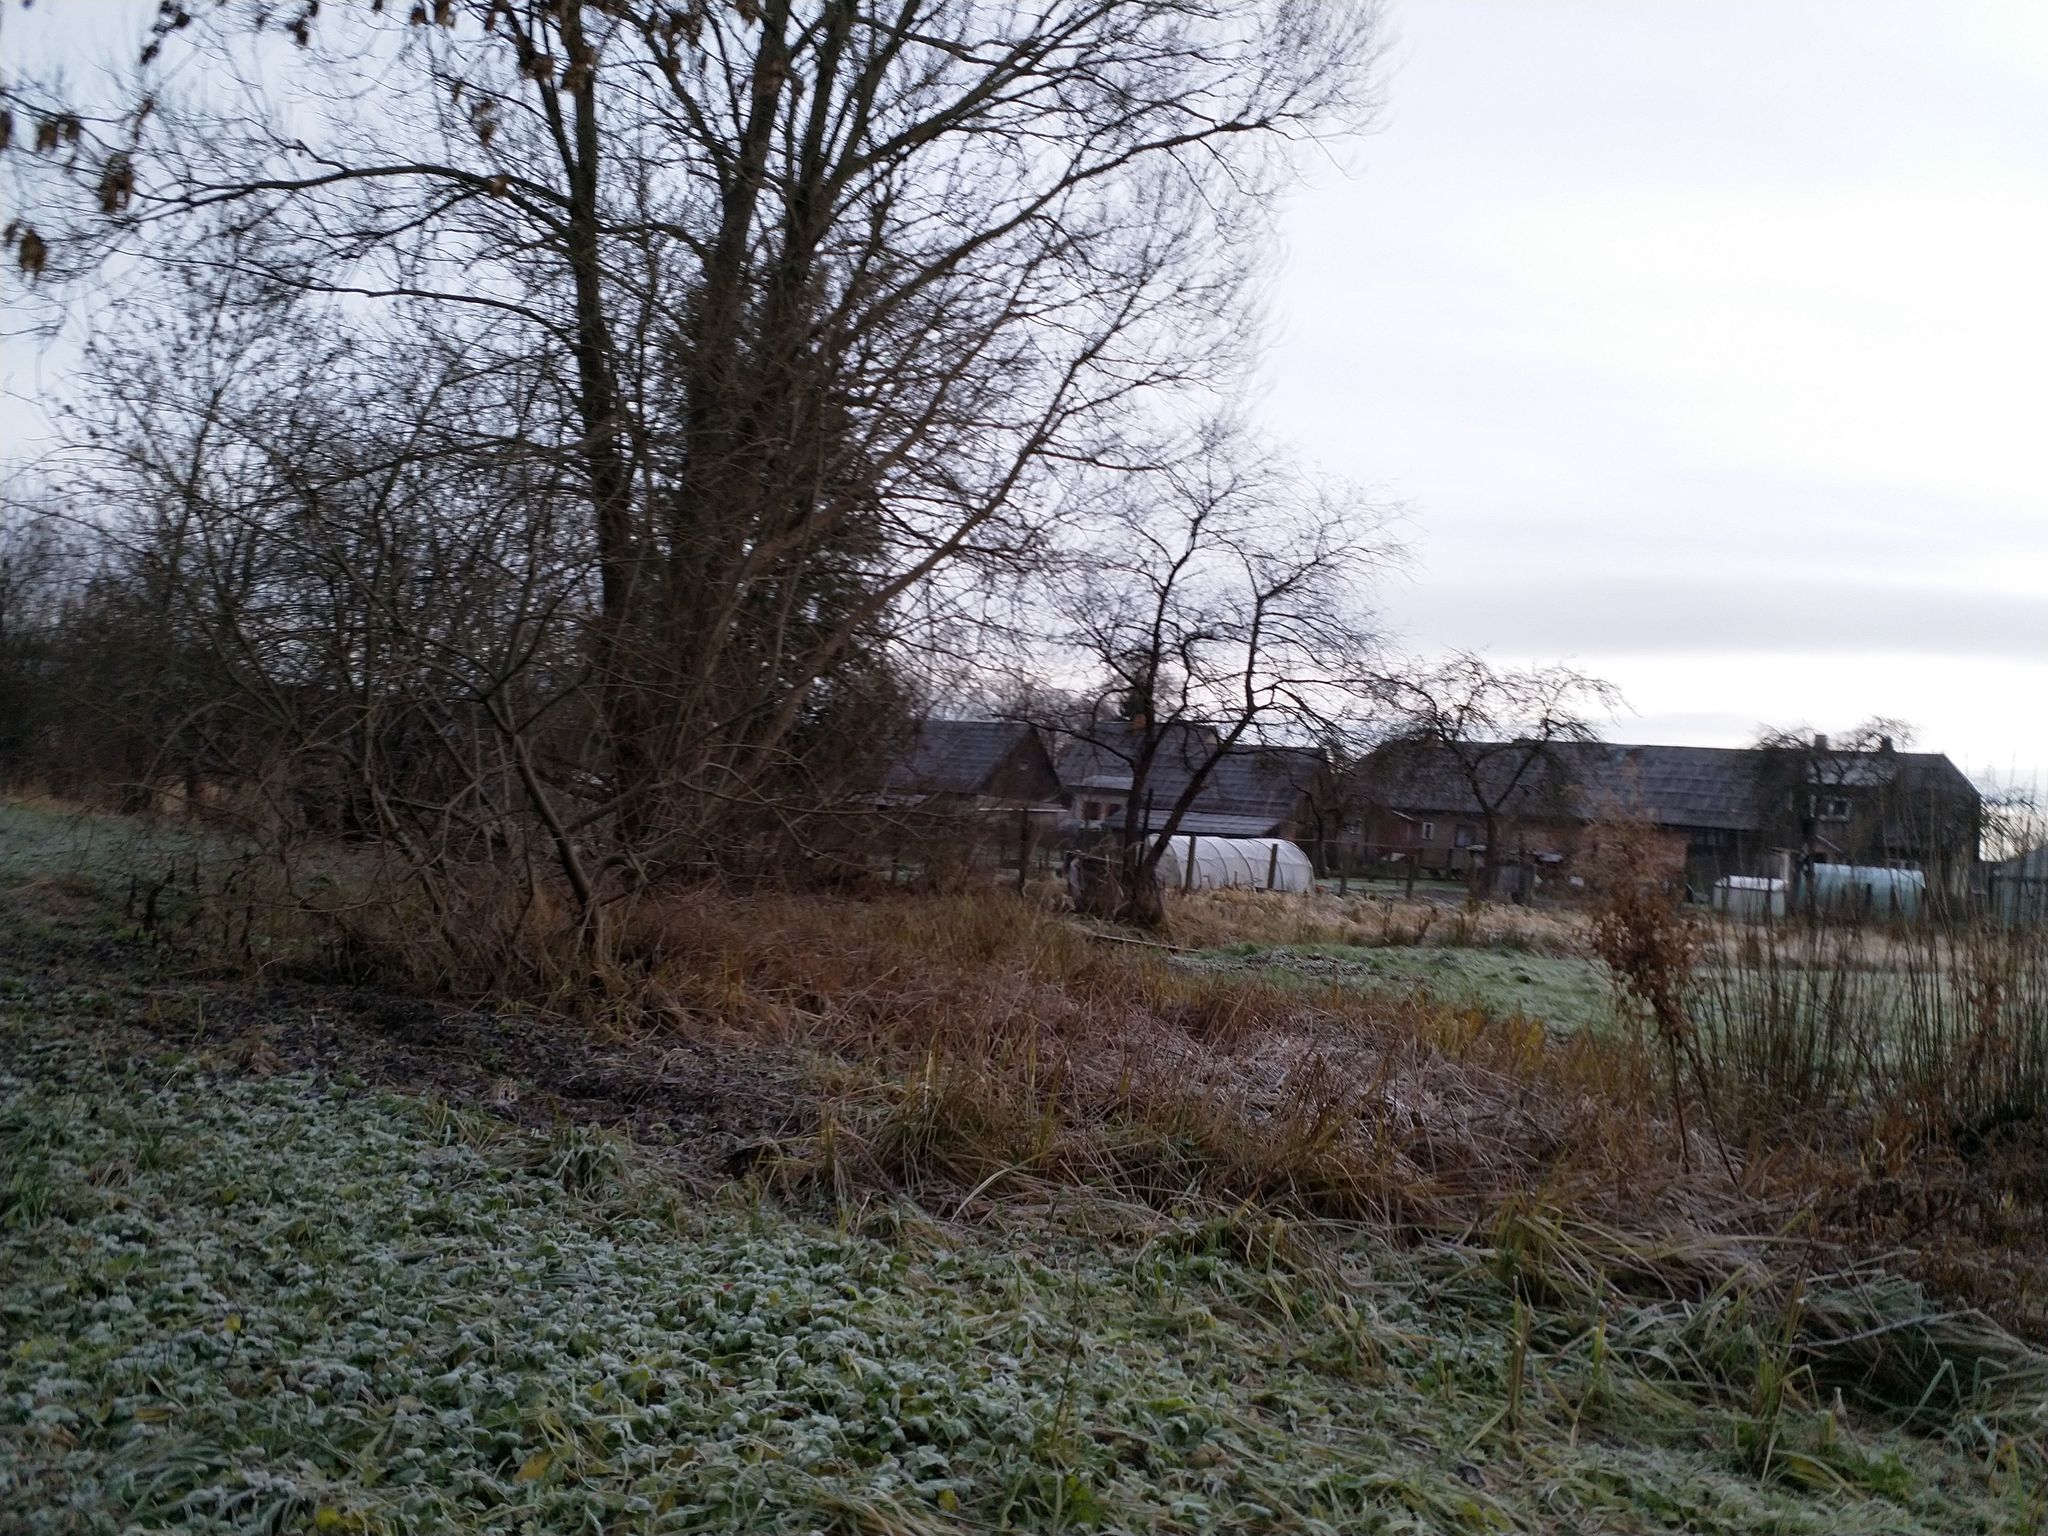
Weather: snowy
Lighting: dusk/dawn
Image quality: slightly poor
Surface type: walking surface
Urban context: rural cluster
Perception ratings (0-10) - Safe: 3.25, Lively: 0.7, Beautiful: 7.39, Boring: 4.95, Depressing: 1.96, Wealthy: 3.65